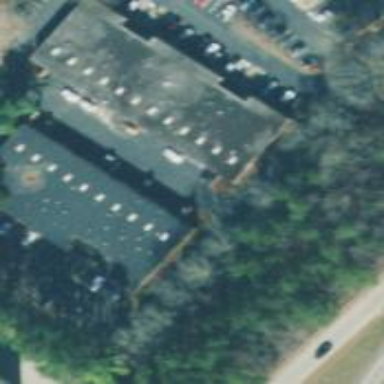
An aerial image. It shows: Warehouse.